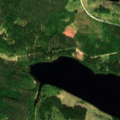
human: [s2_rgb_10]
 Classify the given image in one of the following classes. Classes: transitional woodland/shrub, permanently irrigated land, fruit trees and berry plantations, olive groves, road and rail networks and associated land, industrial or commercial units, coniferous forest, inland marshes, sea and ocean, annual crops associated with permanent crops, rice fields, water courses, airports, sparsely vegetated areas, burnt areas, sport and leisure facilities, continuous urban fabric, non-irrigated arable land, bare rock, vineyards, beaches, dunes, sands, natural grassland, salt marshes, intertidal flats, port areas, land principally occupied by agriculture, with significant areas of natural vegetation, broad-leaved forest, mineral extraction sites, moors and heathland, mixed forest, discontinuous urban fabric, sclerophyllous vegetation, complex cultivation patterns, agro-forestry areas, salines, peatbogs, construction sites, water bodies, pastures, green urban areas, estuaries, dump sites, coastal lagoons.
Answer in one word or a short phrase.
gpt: coniferous forest, mixed forest, transitional woodland/shrub, water bodies